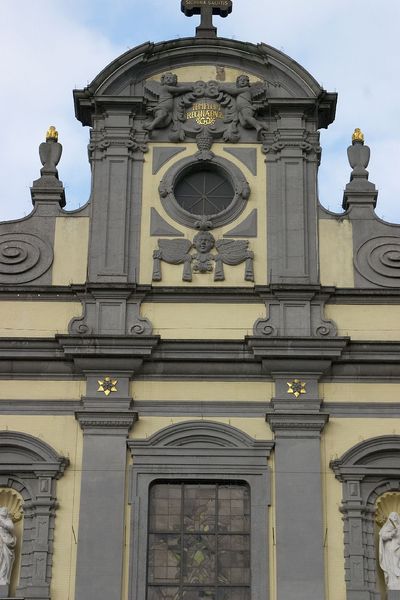
Titel: St. Maria vom Frieden
Künstler: Karl von St. Joseph
Standort: Köln, Vor den Siebenburgen 6-10 (EU - D - NRW)
Schlagwörter: adler, himmel, weiß, gelb, bunt, fenster, glas, grau, schmuck, säulen, gebäude, architektur, barock, gesicht, stein, kirche, gold, spitzen, front, renaissance, engel, putte, putto, relief, schrift, bogen, fassade, italien, giebel, bullauge, pilaster, romantik, inschrift, verzierung, stuck, besch, foto, fotografie, photographie, bögen, münchen, palast, palazzo, rundfenster, mosaik, bleiglas, rathaus, photo, portal, wappen, skulpturen, glasfenster, fresken, putten, maria, toskana, kriche, occulus, we´ß, pialster, festoi, umrahmungen, schmutk, puttoglasfenster